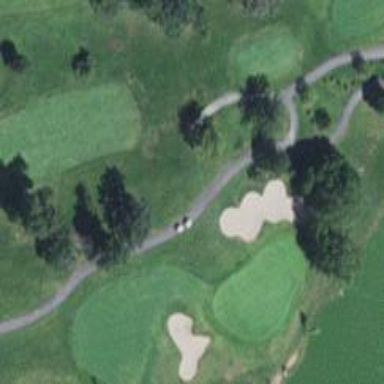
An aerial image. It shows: Asphalt path with smooth grade suitable for golf carts.